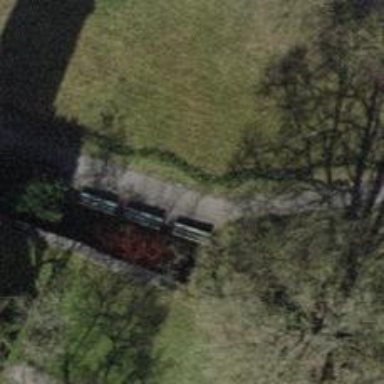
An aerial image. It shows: Bench.